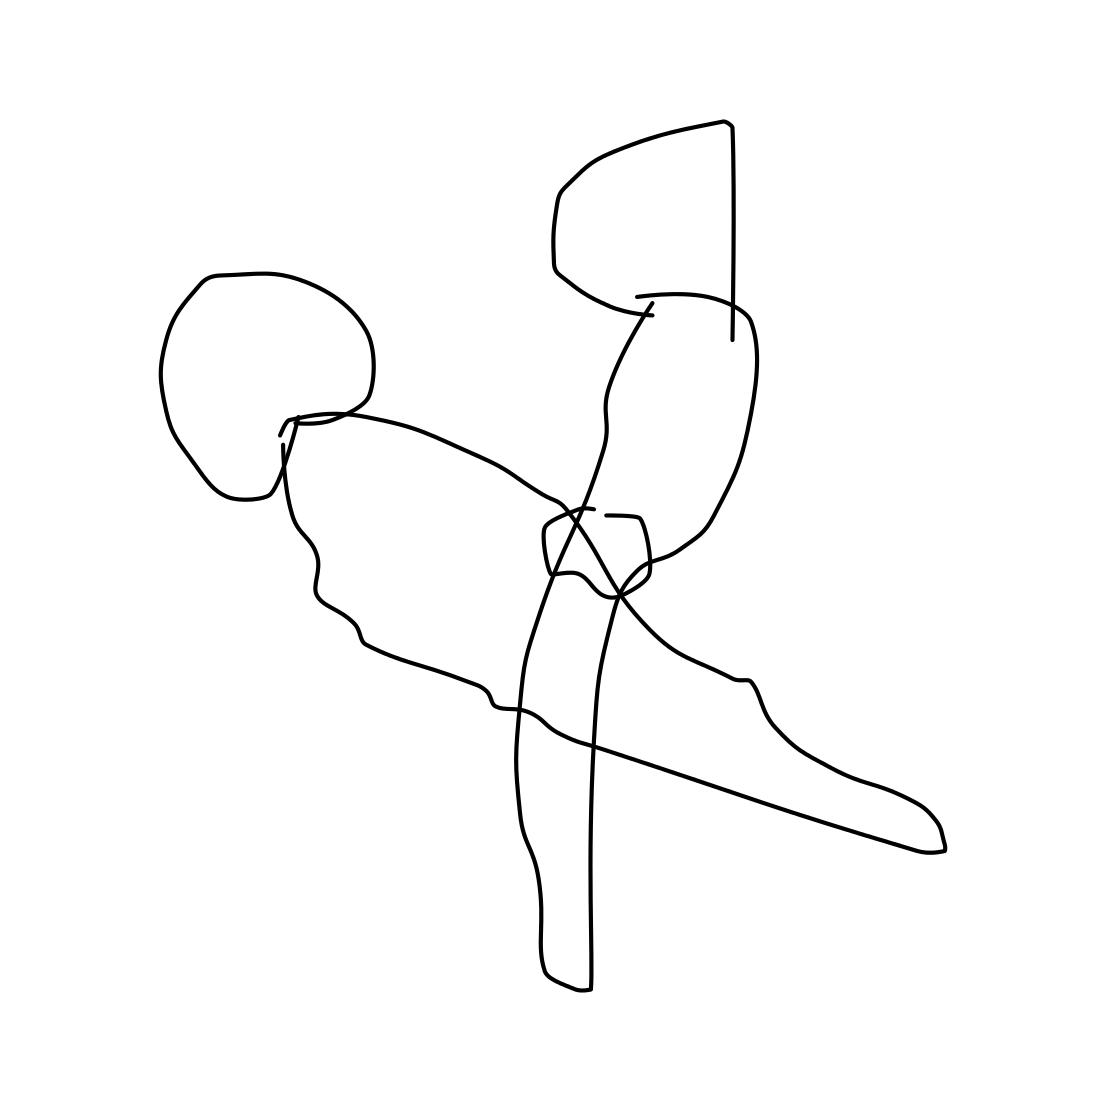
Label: scissors